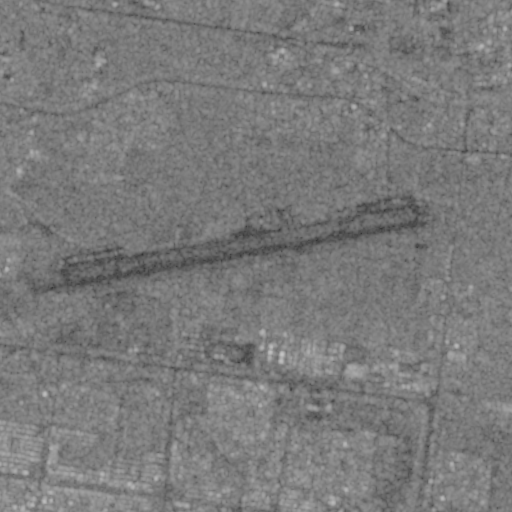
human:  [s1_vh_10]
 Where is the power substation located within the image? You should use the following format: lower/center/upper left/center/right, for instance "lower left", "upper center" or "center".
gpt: The power substation is located in the upper right of the image.
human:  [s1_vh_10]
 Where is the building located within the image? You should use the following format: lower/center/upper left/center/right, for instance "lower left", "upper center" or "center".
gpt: There is no building in the image.

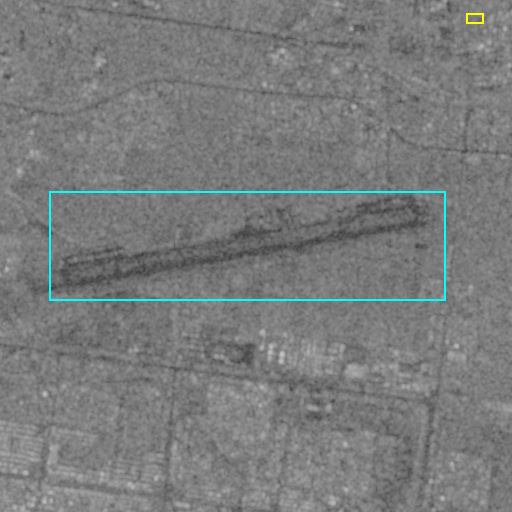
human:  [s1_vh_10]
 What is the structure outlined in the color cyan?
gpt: The structure outlined in cyan is an airport.
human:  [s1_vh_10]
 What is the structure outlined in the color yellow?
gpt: The structure outlined in yellow is a power substation.
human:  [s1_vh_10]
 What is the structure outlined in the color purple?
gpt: There is no purple outline.